Question: I am not able to properly align the controls in a group in custom ribbon in Word 2007.

In the above screenshot you can notice the textboxes and the dropdowns are not properly aligned. Following is my CustomUI ribbon XML:-
'''
<customUI xmlns="http://schemas.microsoft.com/office/2006/01/customui" onLoad="RibbonLoad">
<ribbon>
<tabs>
<tab id="tabZZZZ" label="ZZZZ">
<group id="grpItems" label="Items">
<dropDown id="ddlQQQ" getItemLabel="qqqq" onAction="rrrr" label="zzzz zzzzz">
<item id="item1" label="item1"/>
</dropDown>
<editBox id="editAAA1" label="AAAAA AAAAA AAAAA" onChange="ZZZ" />
<editBox id="editBBBB" label="BBBB BBBBB BBBBB BBBBB" onChange="BBB" />
<separator id="separator1" />
<editBox id="editCCCC" label="CCCCCC CC CCCCCC CCCC" onChange="CCC" />
<dropDown id="ddlDDD" label="DDDDDDD DDDD DDDDDDDD DDDD" onAction="DDD" getItemLabel="DDD">
<item id="Item1" label="Item1"/>
</dropDown>
<button id="btnEEE" label="EEEEEEEEEEEEEE" onAction="EEEE"/>
</group>
</tab>
</tabs>
</ribbon>
</customUI>
'''
My apologies for such weird names for labels. However, the number of characters in each label in the above XML is same that for the actual labels I am using. Could anyone please advice?
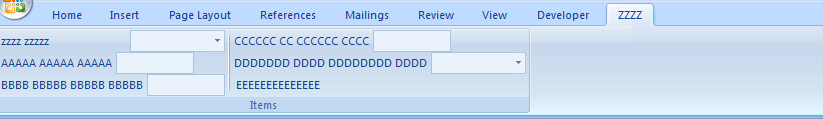
Answer: This is by-design, the design surface doesn't support multi-component layout like Access. To achieve what you're looking for, try this instead:
'''
<group id="Group1" label="Group1">
<labelControl id="ddlQQQ" label="zzzz zzzzz" />
<labelControl id="editAAA1" label="AAAAA AAAAA AAAAA" />
<labelControl id="editBBBB" label="BBBB BBBBB BBBBB BBBBB" />
<dropDown id="ddlQQQDropDown" label="DropDown1" showLabel="false" showImage="false" />
<editBox id="editAAA1EditBox" label="EditBox1" showLabel="false" showImage="false" />
<editBox id="editBBBBEditBox" label="EditBox2" showLabel="false" showImage="false" />
</group>
'''
As a side note, you may want to set the 'SizeString' on your dropdown and/or edit boxes to ensure uniform width across them.